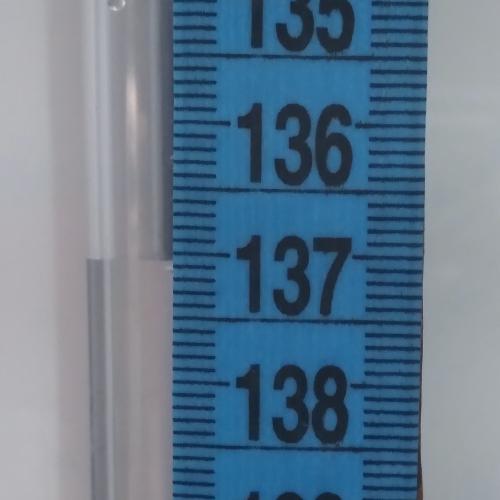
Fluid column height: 137.1 cm